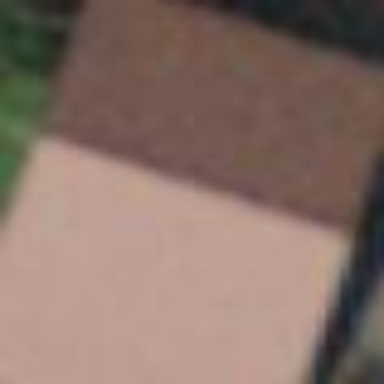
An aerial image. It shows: Garage.